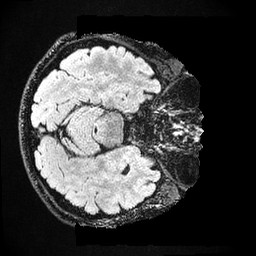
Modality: FLAIR
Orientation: axial
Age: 63
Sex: female
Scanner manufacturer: ge
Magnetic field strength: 3 T
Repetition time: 4.802 s
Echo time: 0.1158 s